Question: Gwt CellTable can show only objects. But I need to generate columns dynamically (so I can't predefine all fields in my class that require CellTable); and make some rows as "headers" Like this:

Or may be you can advice me some other solution. (Table can have up to 2000 rows. So also I need paging)
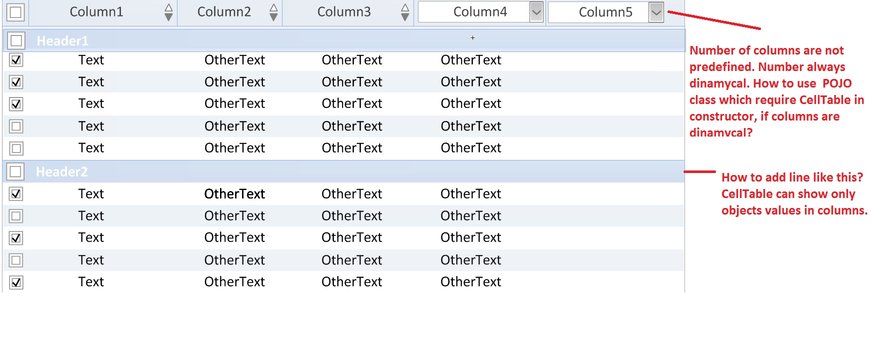
Answer: The Celltable requires you to define each row separately anyway. If you look at the Showcae code, you see, that each Column is added like this:
'''
Column<YOURDATAOBJECT, String> nameColumn = new Column<YOURDATAOBJECT, String>(
new TextCell()) {
@Override
public String getValue(YOURDATAOBJECT object) {
return object.getYOURCOLUMDATA();
}
};
this.addColumn(nameColumn, YOURHEADERNAME);
'''
So it is possible to add the columns as simply as that as at any point of your code, as long as the data is in your DataProvider you defined for you CellTable. So you question doesn't concern the CellTable, it concerns the DataProvider you defined for you CellTable.
CellTable supports paging via the <URL>.
In case You haven't seen it, take a look at the official Google ShowCase for CellTable
- <URL>